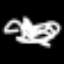
Label: squiggle